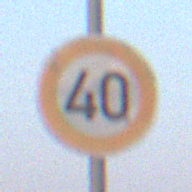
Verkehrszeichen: Geschwindigkeit40
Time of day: SunriseSunset
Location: Outdoor (Nature)
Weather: Clear
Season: NotSpecified
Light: Natural